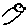
Label: bird